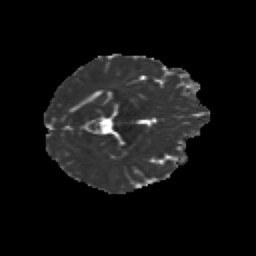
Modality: MD
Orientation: axial
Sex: female
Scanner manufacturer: siemens
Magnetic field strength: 3 T
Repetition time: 5 s
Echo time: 0.071 s